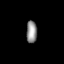
Tissue: prostate
Cell type: T cells
Senescence score: 0.3228
Nuclear area (px): 232
Mean DAPI intensity: 144.625